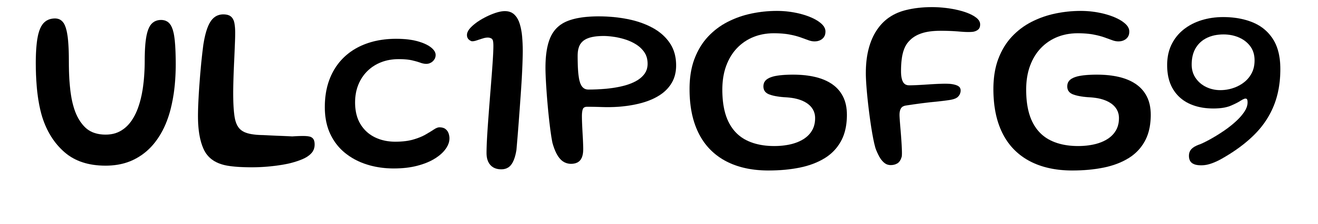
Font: Gluten_Regular